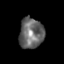
Tissue: skin
Cell type: Epithelial cells
Senescence score: 0.2561
Nuclear area (px): 726
Mean DAPI intensity: 104.899